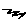
Label: zigzag